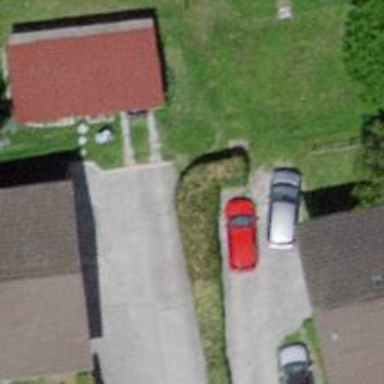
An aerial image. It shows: Hedge barrier.